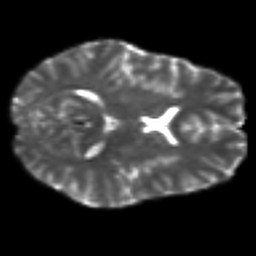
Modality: T2w
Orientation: axial
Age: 25
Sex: female
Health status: ill
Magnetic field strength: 3 T
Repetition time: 9 s
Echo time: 0.093 s